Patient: sex F, age 56
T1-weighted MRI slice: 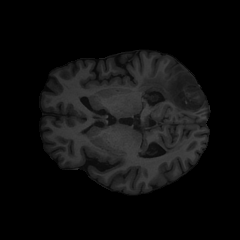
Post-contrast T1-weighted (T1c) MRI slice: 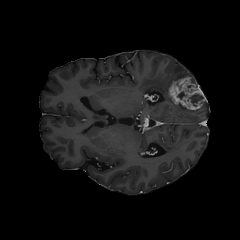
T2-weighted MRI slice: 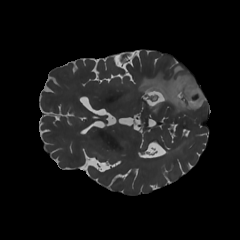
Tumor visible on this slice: yes
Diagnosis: Glioblastoma, IDH-wildtype
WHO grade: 4